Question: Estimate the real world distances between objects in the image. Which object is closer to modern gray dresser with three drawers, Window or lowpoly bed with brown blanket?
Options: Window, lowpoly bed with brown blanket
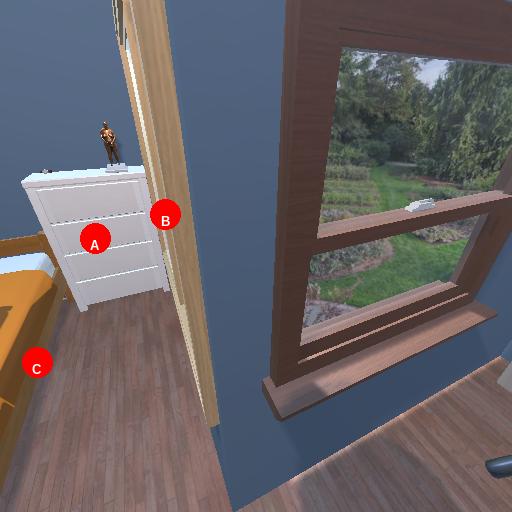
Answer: Window